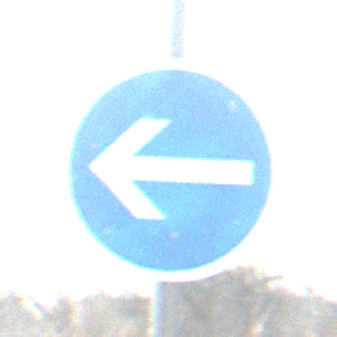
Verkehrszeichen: VorgeschriebeneFahrtrichtungHierLinks
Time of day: MorningAfternoon
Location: Outdoor (Suburban)
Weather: PartlyCloudy
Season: NotSpecified
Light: Natural